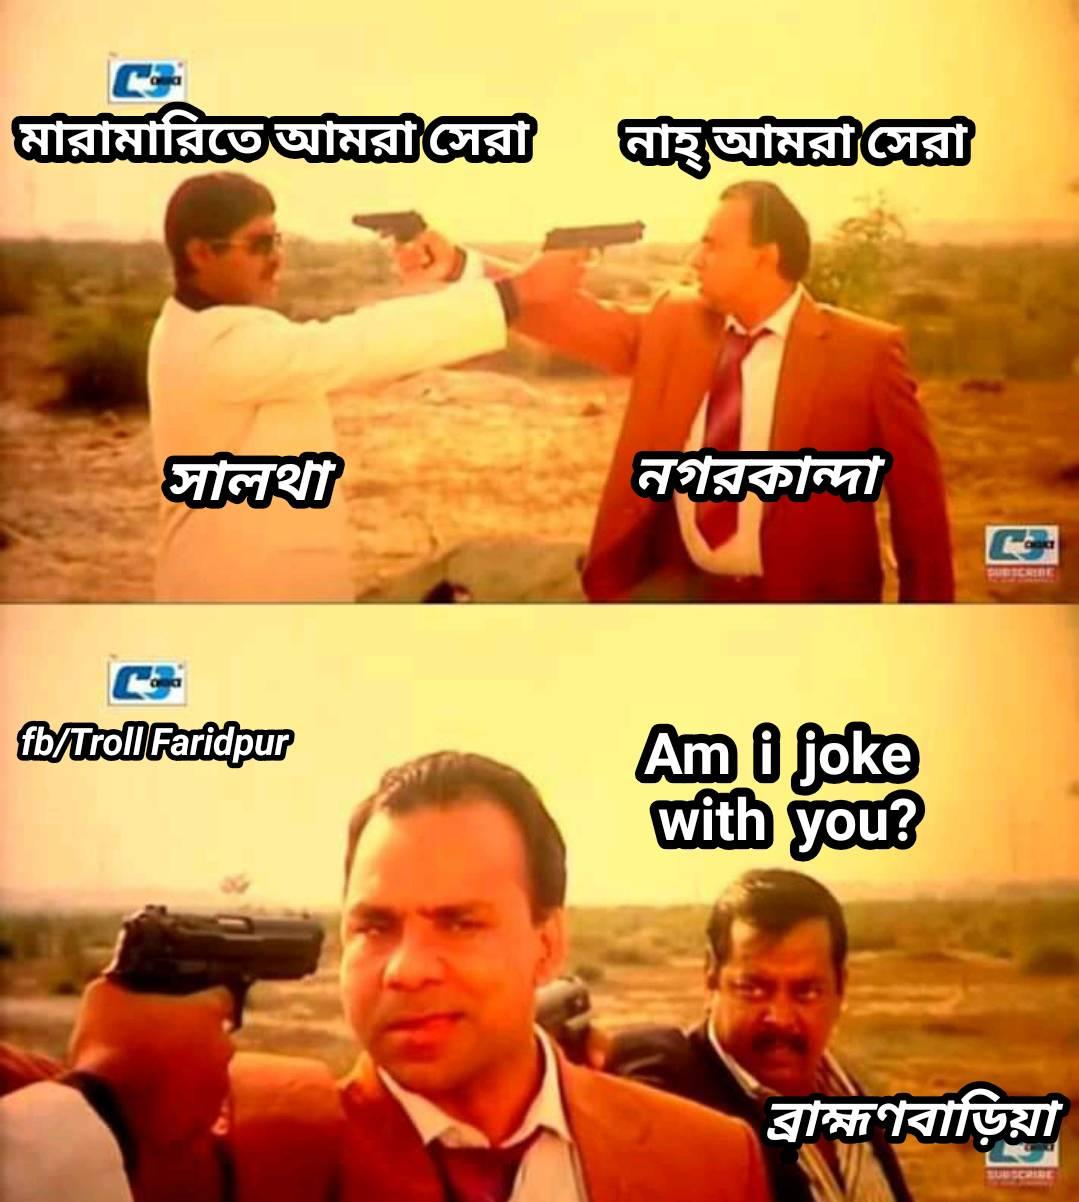
Caption: মারামারিতে আমরা সেরা     সালথা     নাহ আমরা সেরা   নগরকান্দা  Am i joke with you ?     ব্রাক্ষ্মনবাড়িয়া
Label: non-hate